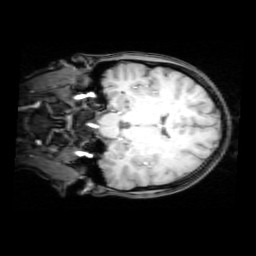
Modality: T1w
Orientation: coronal
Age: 20
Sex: female
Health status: healthy
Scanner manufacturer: philips
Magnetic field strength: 3 T
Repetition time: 0.012 s
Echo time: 0.0037 s